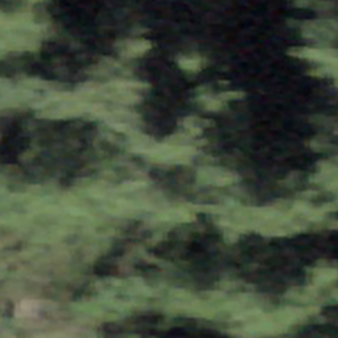
Label: other